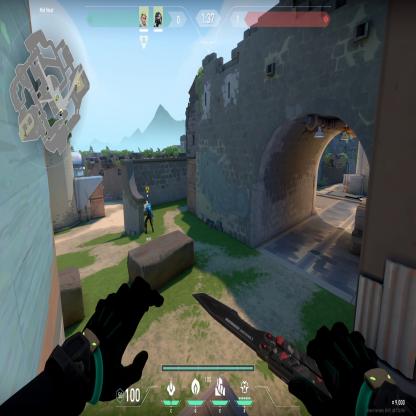
Label: teammate